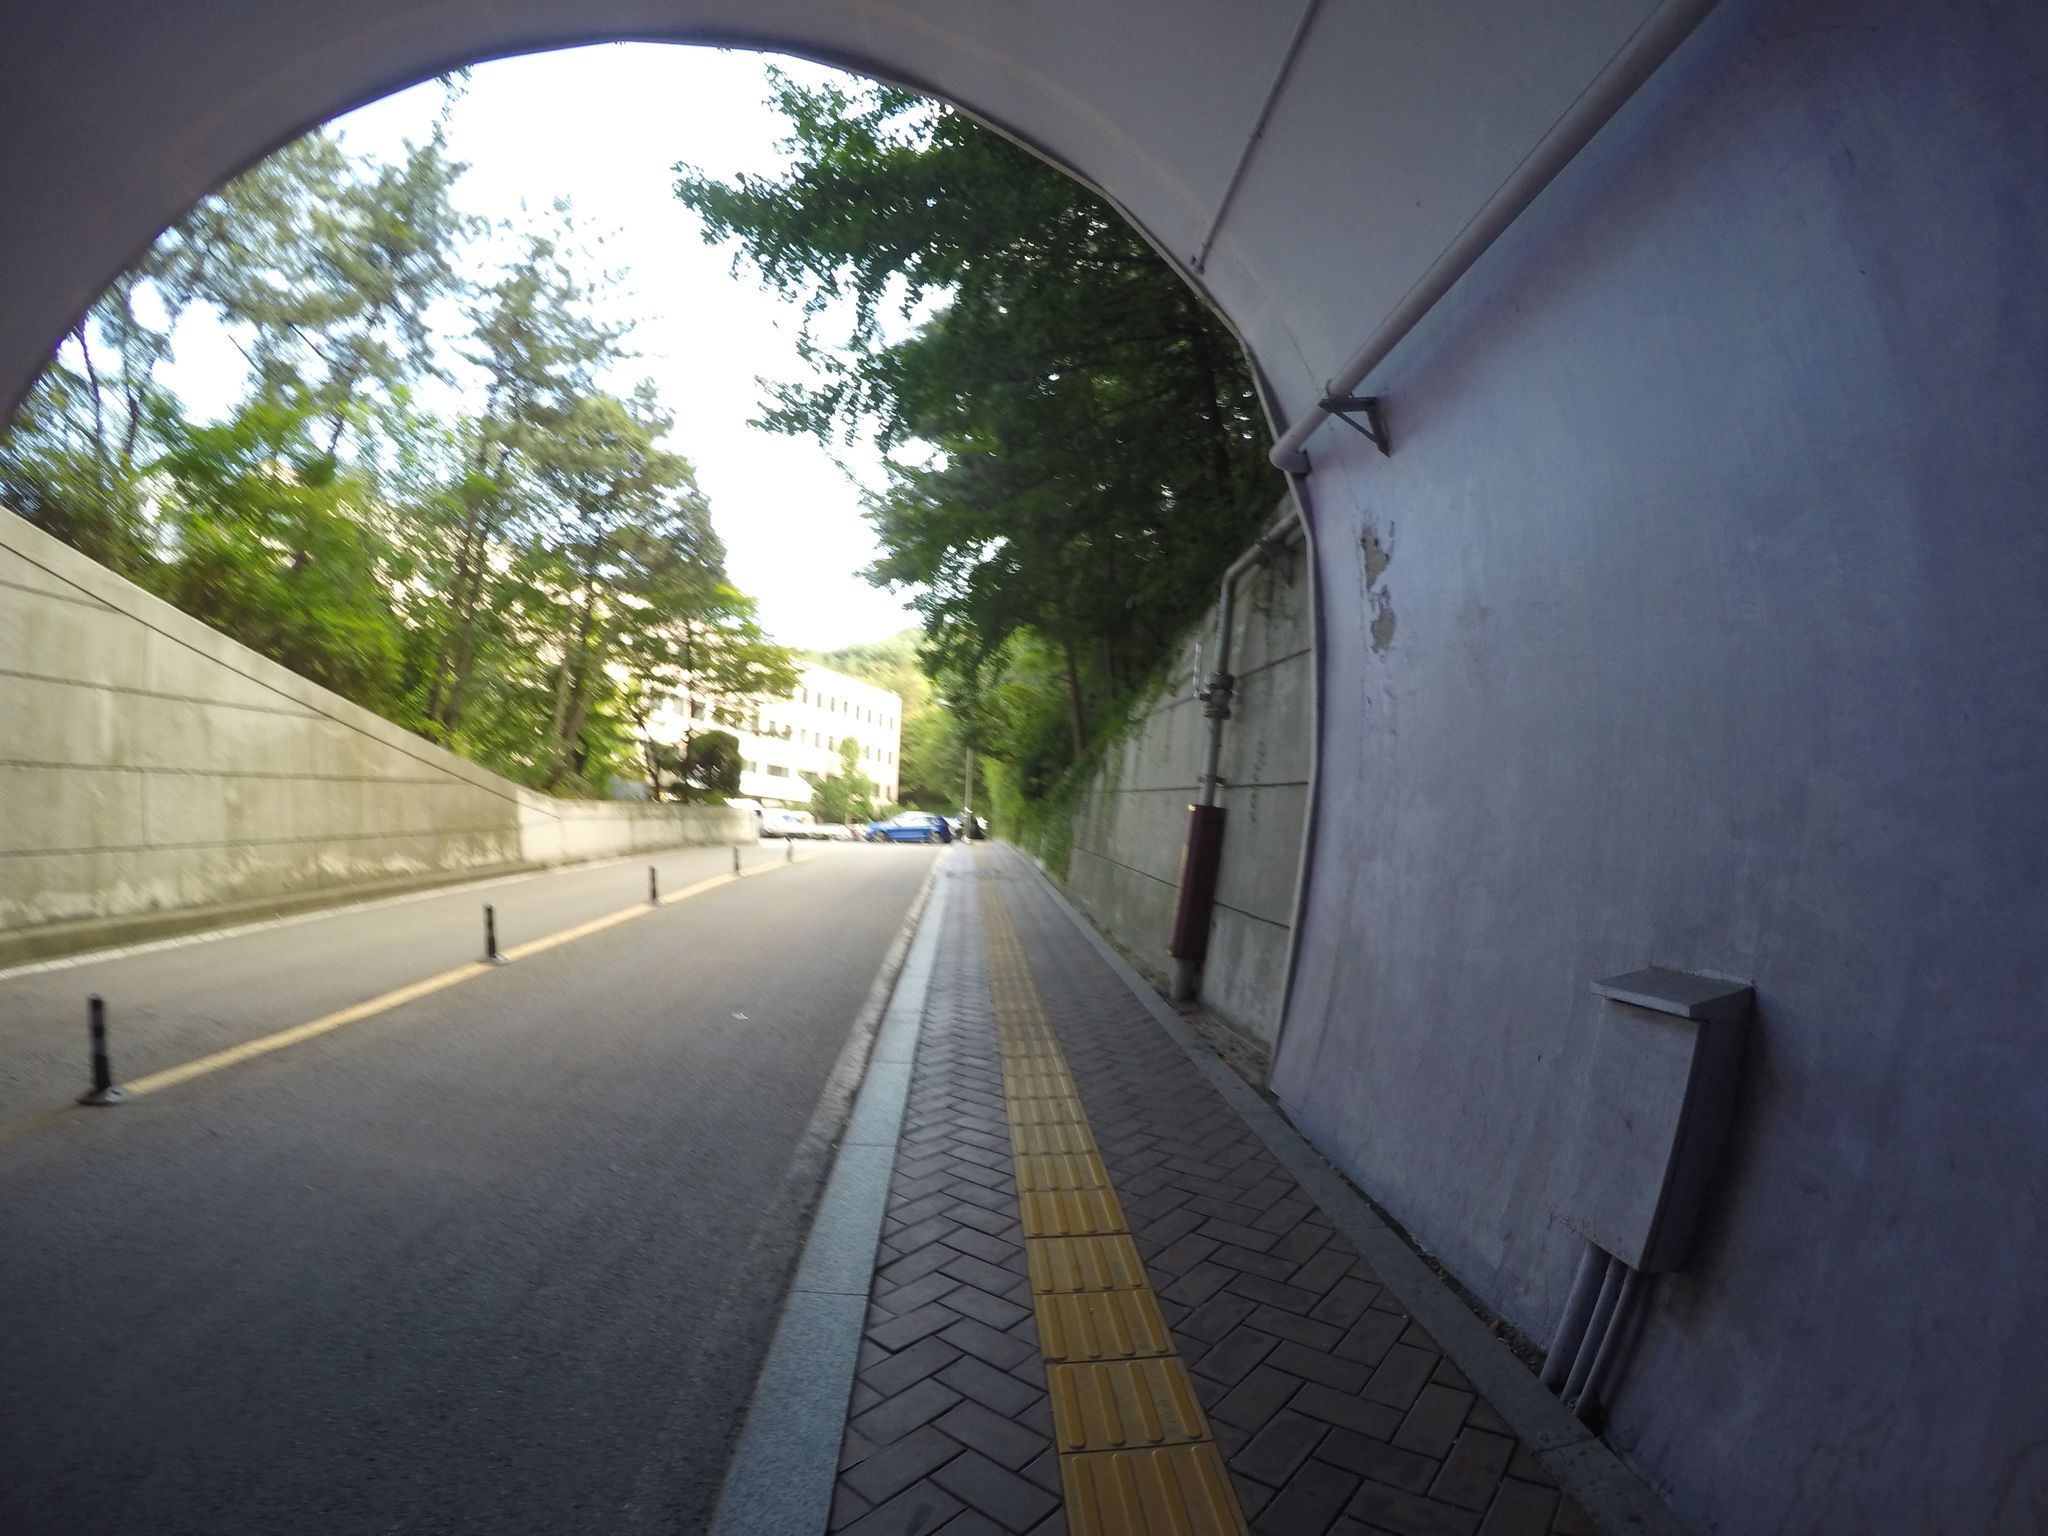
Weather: clear
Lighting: day
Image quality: good
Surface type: cycling surface
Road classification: unclassified, service, path
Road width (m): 2.0
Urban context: urban centre
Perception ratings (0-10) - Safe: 3.17, Lively: 4.39, Beautiful: 3.67, Boring: 7.23, Depressing: 5.03, Wealthy: 2.22